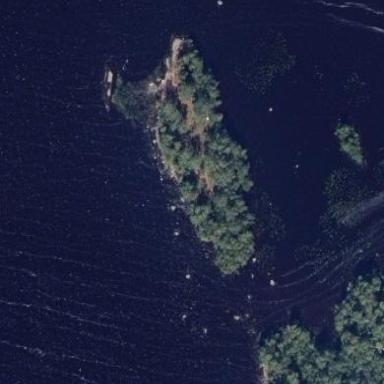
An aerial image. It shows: Islet surrounded by woodland.